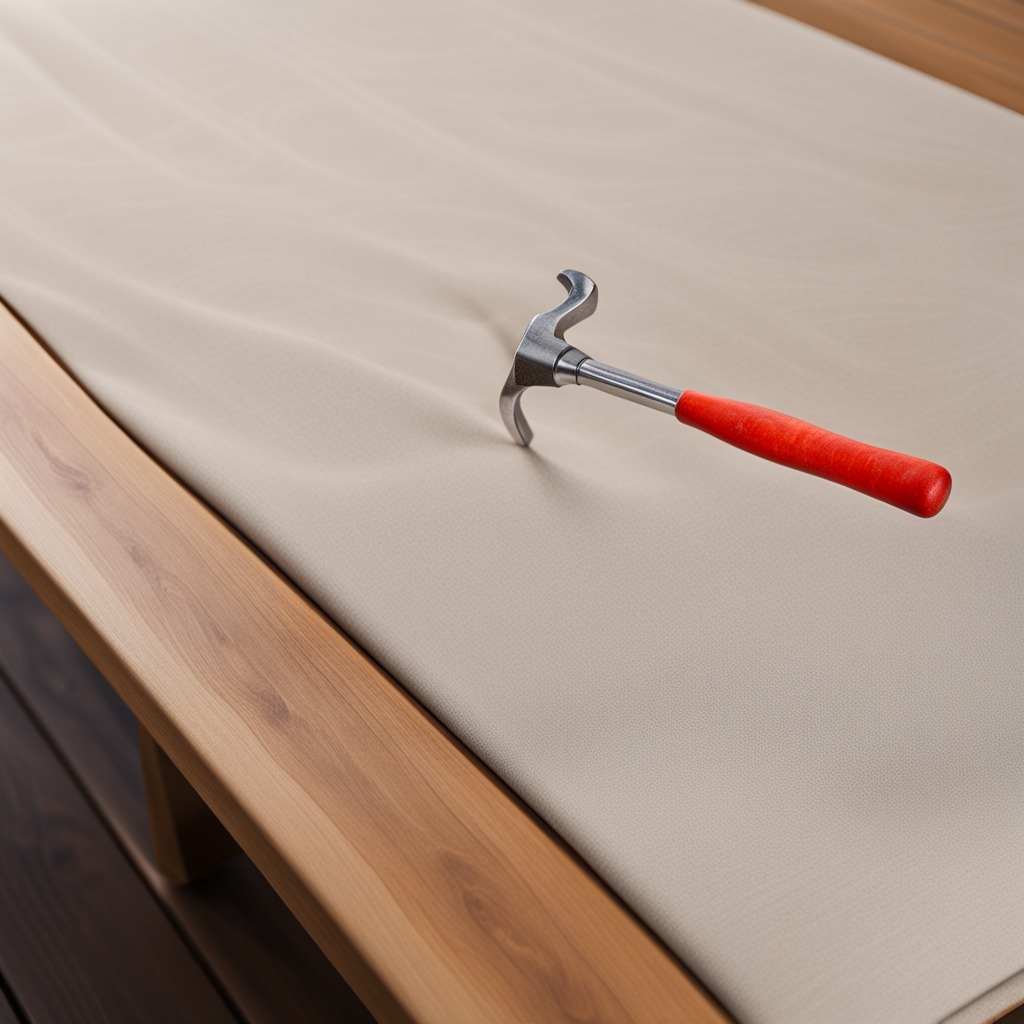
A hammer lying on the wooden table in an outdoor workshop during daytime bright natural light soft shadows worn but beneath the cloth